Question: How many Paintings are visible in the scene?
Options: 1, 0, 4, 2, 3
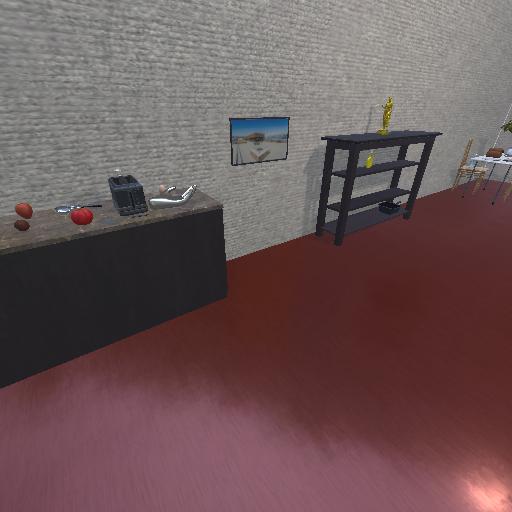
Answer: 1